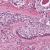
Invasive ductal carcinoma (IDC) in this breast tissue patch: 1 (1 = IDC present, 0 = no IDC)